【题型】解答题　【知识点】解析几何　【难度】easy
已知 $\triangle ABC$ 的顶点 $A(2,3)$，$AC$ 边上的高 $BH$ 所在直线方程为 $x - 2y - 1 = 0$，$AB$ 边上的中线 $CM$ 所在直线方程为 $x + y - 3 = 0$.

(1) 求顶点 $C$ 的坐标;

(2) 求点 $B$ 到直线 $AC$ 的距离.
【解答】
【答案】
(1) $(4,-1)$

(2) $\sqrt{5}$

【分析】
(1) 由两直线垂直斜率乘积为 $-1$ 得到直线 $AC$ 斜率，然后写出直线方程，联立方程即可解得点 $C$ 的坐标;

(2) 由点 $B$ 所在直线方程设出点坐标，然后写出中点坐标，代入中点所在直线方程，求得点 $B$ 坐标，结合(1)中直线方程，用点到直线距离公式即可求得结果.

【详解】
(1) 由题意可知直线 $AC \perp BH$，即 $k_{AC} \cdot k_{BH} = -1$.

直线 $BH: x - 2y - 1 = 0$，则 $k_{BH} = \frac{1}{2}$.

$\therefore k_{AC} = -2$，则直线 $AC: y - 3 = -2(x - 2)$，即 $y + 2x - 7 = 0$.

联立方程组
\[
\begin{cases}
x + y - 3 = 0 \\
y + 2x - 7 = 0
\end{cases},
\]
解得
\[
\begin{cases}
x = 4 \\
y = -1
\end{cases},
\]
即得 $C(4,-1)$.

(2) 点 $B$ 在直线 $BH$ 上，设点 $B(2a+1,a)$，

则 $AB$ 中点 $M\left( \frac{2a+3}{2}, \frac{a+3}{2} \right)$ 在直线 $CM$ 上，

则
\[
\frac{2a+3}{2} + \frac{a+3}{2} - 3 = 0,
\]
解得 $a = 0$，即 $B(1,0)$.

由 (1) 可得点 $B$ 到直线 $AC$ 的距离
\[
d = \frac{|0 + 2 - 7|}{\sqrt{1^2 + 2^2}} = \sqrt{5}.
\]

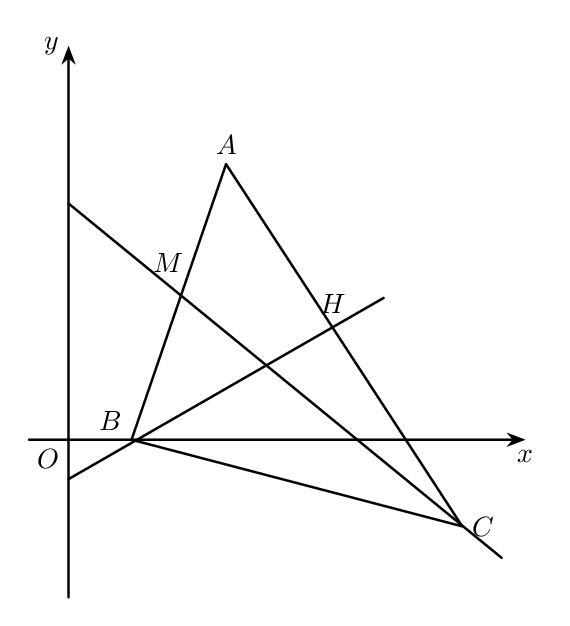